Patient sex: M
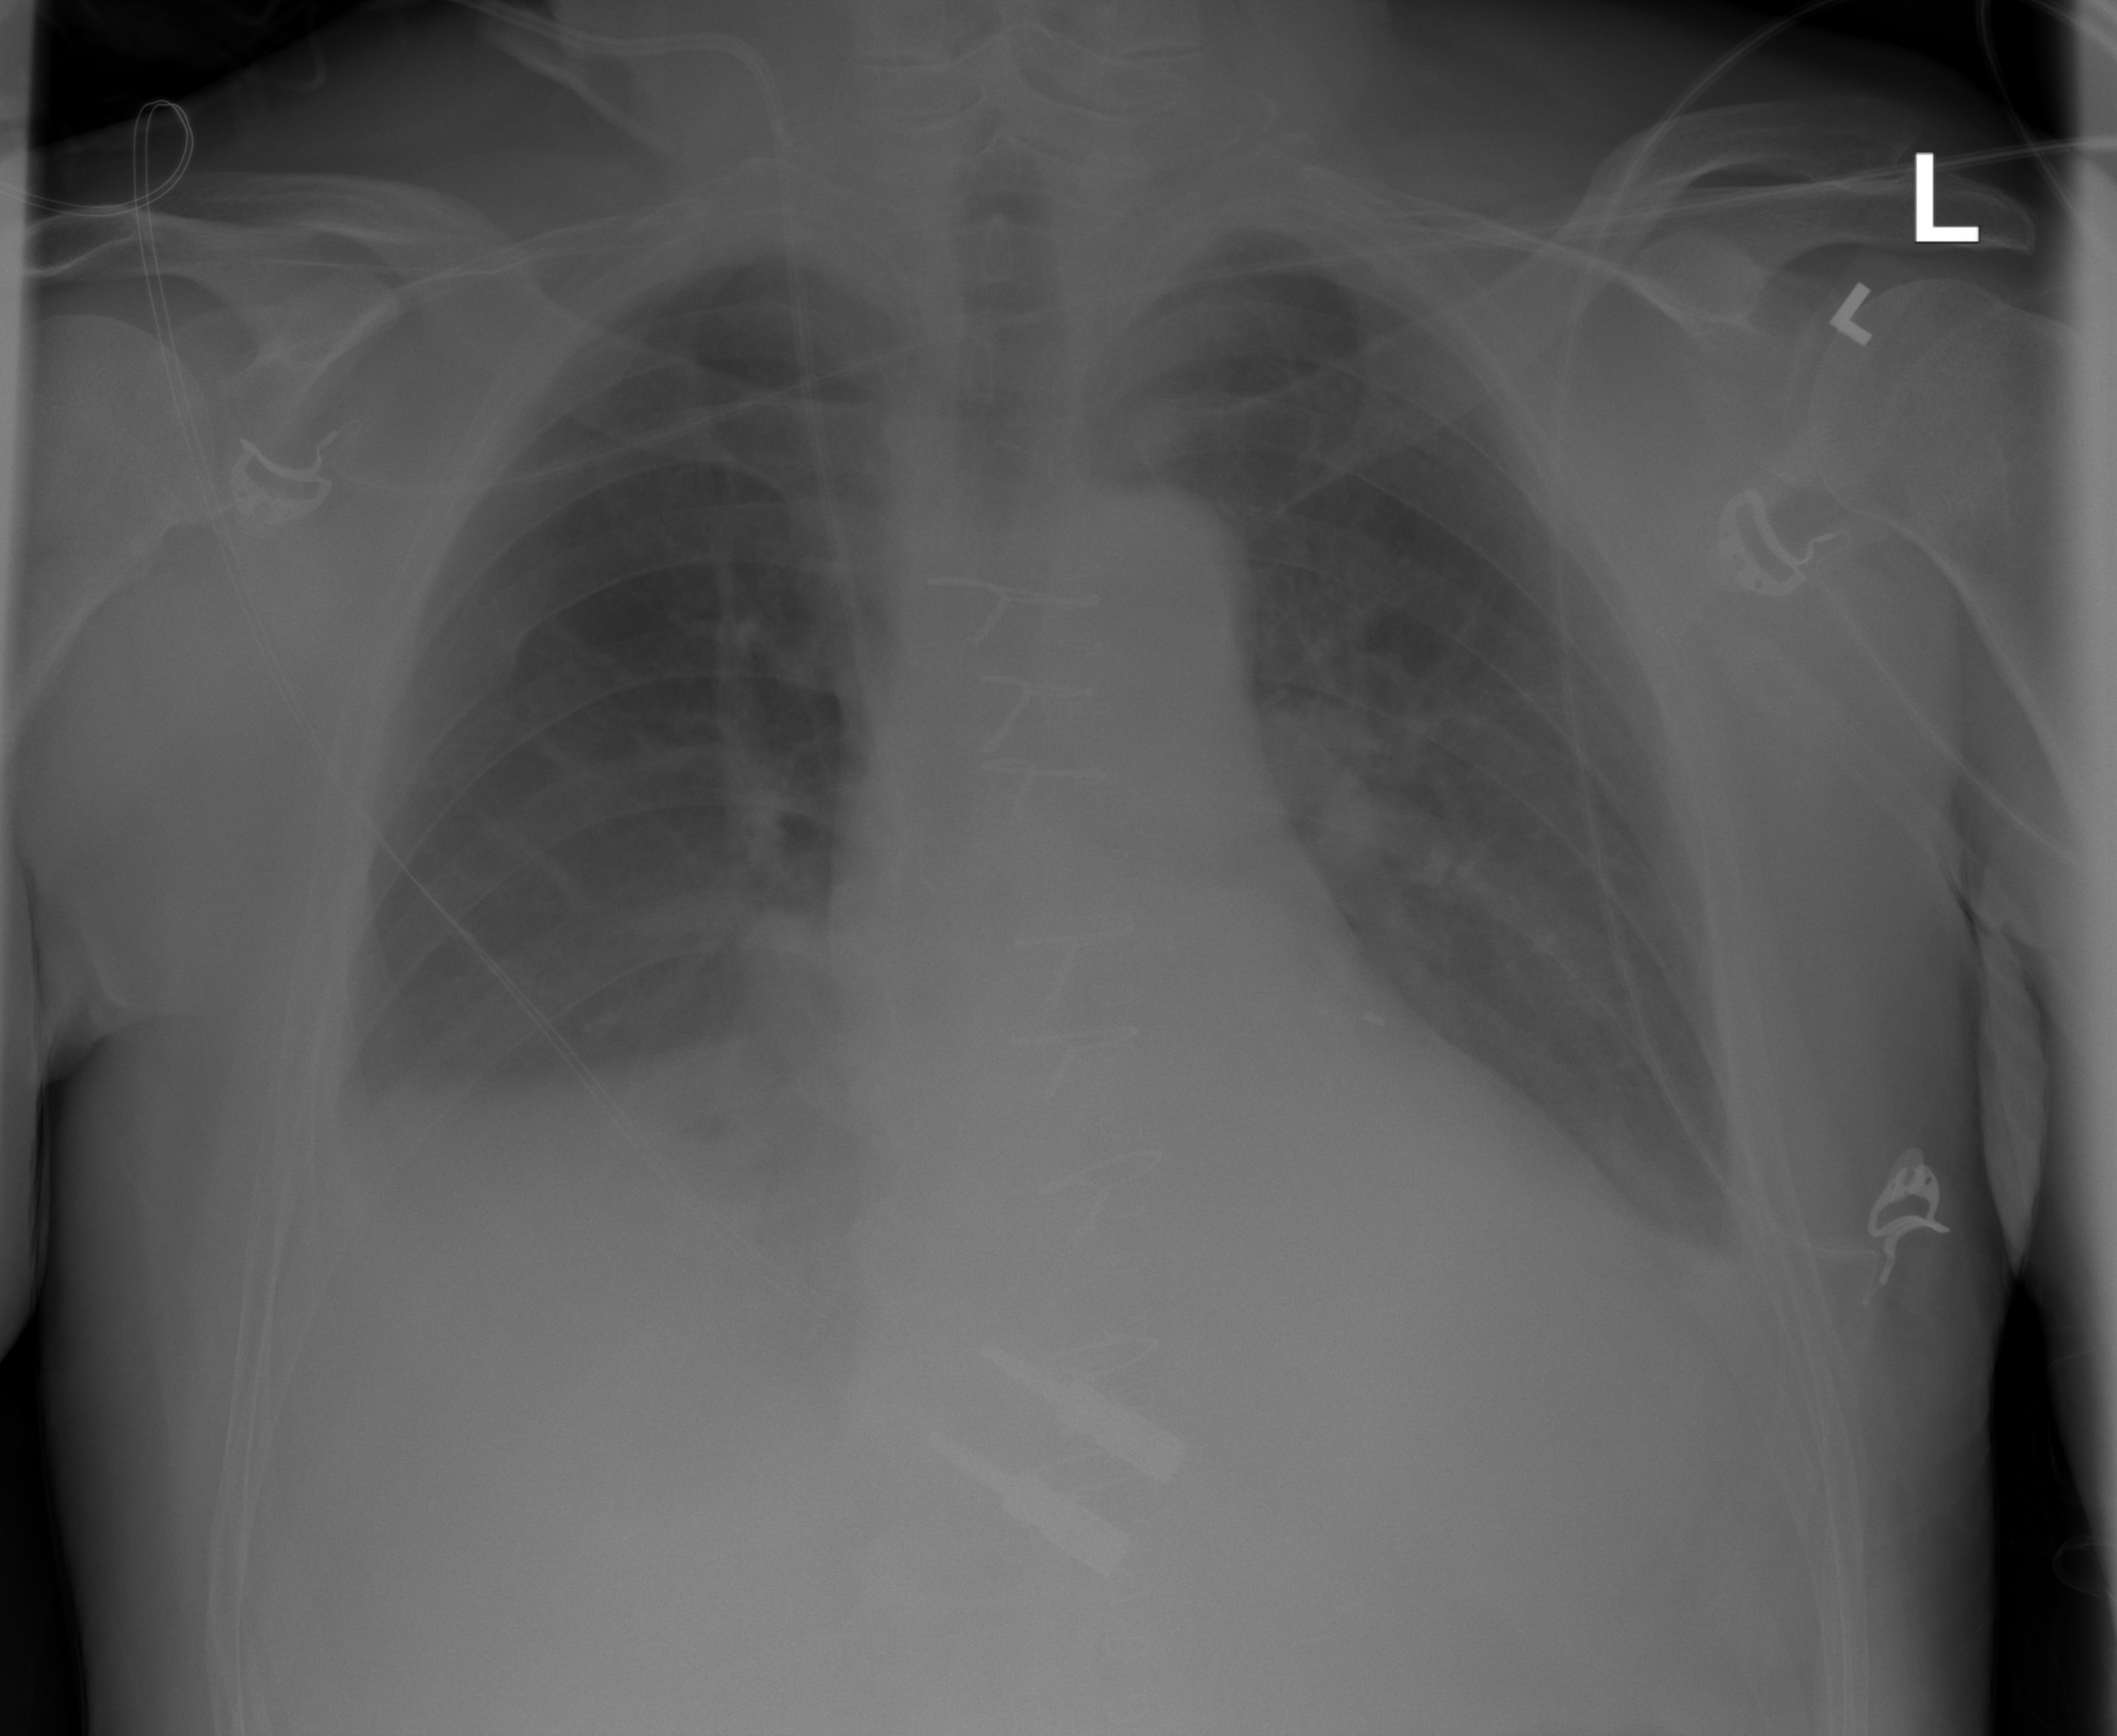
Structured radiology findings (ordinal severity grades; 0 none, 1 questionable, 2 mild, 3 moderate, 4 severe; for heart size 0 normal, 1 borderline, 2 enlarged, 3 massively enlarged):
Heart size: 1
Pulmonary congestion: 0
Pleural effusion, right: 2
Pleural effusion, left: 1
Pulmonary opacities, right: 0
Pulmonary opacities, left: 2
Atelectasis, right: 2
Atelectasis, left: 2